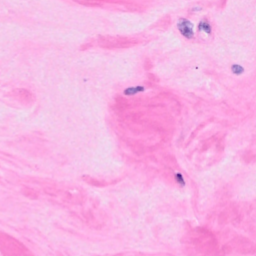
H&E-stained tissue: Breast